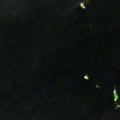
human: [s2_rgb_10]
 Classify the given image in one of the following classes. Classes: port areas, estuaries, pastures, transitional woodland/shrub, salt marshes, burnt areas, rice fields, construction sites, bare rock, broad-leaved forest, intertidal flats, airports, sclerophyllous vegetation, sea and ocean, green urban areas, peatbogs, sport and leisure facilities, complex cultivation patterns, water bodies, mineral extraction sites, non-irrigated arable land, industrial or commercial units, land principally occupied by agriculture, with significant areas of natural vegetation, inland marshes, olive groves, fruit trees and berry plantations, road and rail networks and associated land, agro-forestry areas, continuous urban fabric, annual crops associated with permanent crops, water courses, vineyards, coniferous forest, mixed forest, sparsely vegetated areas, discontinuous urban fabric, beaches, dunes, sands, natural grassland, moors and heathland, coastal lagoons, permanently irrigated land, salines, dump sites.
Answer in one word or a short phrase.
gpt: water bodies